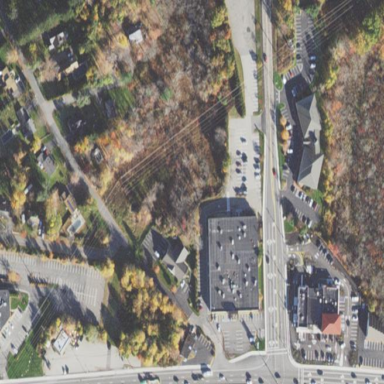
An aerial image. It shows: Commercial area.